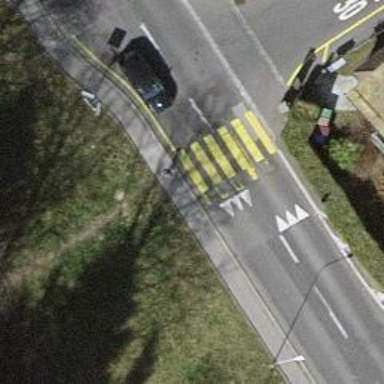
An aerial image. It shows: Uncontrolled zebra crossing with zebra markings.